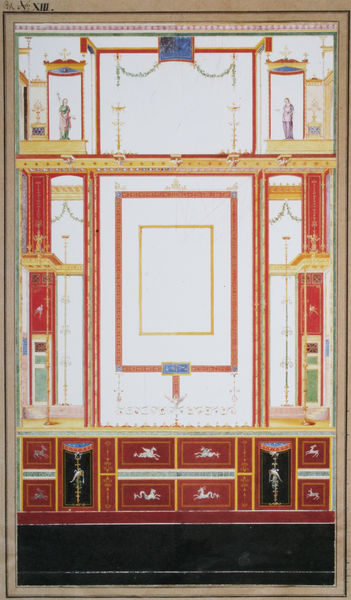
Titel: Pompejanum Aschaffenburg, Entwurf für die Wanddekoration, "Große Wand XVIII"
Künstler: Friedrich von Gärtner
Standort: München
Institution: Bayerische Verwaltung der staatlichen Schlösser, Gärten und Seen
Schlagwörter: blau, weiß, gelb, grün, bunt, fenster, schmuck, schwarz, skizze, säulen, zeichnung, rot, tiere, malerei, muster, wand, barock, rahmen, bild, felder, figur, gold, decke, klassizismus, renaissance, pferde, statue, japan, schrift, schrank, ansicht, fassade, flächen, mauer, rand, figuren, blue, column, red, white, women, dekoration, black, figures, green, portrait, wall, yellow, dekor, wandmalerei, cupboard, schublade, plant, rechtecke, nische, antike, rechteck, palast, asien, noir, text, asiatisch, entwurf, kunst, altar, ranke, girlanden, china, römer, schubladen, zahl, antik, horses, rouge, house, orange, griechenland, gärtner, plan, kasetten, fresko, drawing, decoration, frame, ornament, riß, dekorativ, quadrat, viereck, glass, nummer, model, wings, vertäfelung, door, römisch, abstract, athen, pompeji, person, human, feston, garland, wreath, aufriss, gesimse, rectangle, square, festons, einteilung, pompeii, geometric, ange, château, rectangles, grotesken, horse, bodüre, book, drawers, figure, mur, chinese, fresco, paint, dragon, römische ziffern, bildfelder, tapisserie, pegasus, latin, bold, pole, auadrat, pompji, pompjianisch, rahmeng, rahmenwerk, rchteckig, friss, décoratif, persons, panel, was ist das?, unicorn, number, pompei, panels, 13, xiii, gebrauchsgegestand, 2 stil, boiserie, апр, pompey, wreathes, 액자, 중국, 무지개, 사각형, 서랍, 정적인분위기, 빨간색, 그리서, 페가수스, grawers